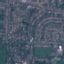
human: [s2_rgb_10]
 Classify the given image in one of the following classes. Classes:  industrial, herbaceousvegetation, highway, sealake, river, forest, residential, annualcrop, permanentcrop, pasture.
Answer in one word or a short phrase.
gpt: Residential